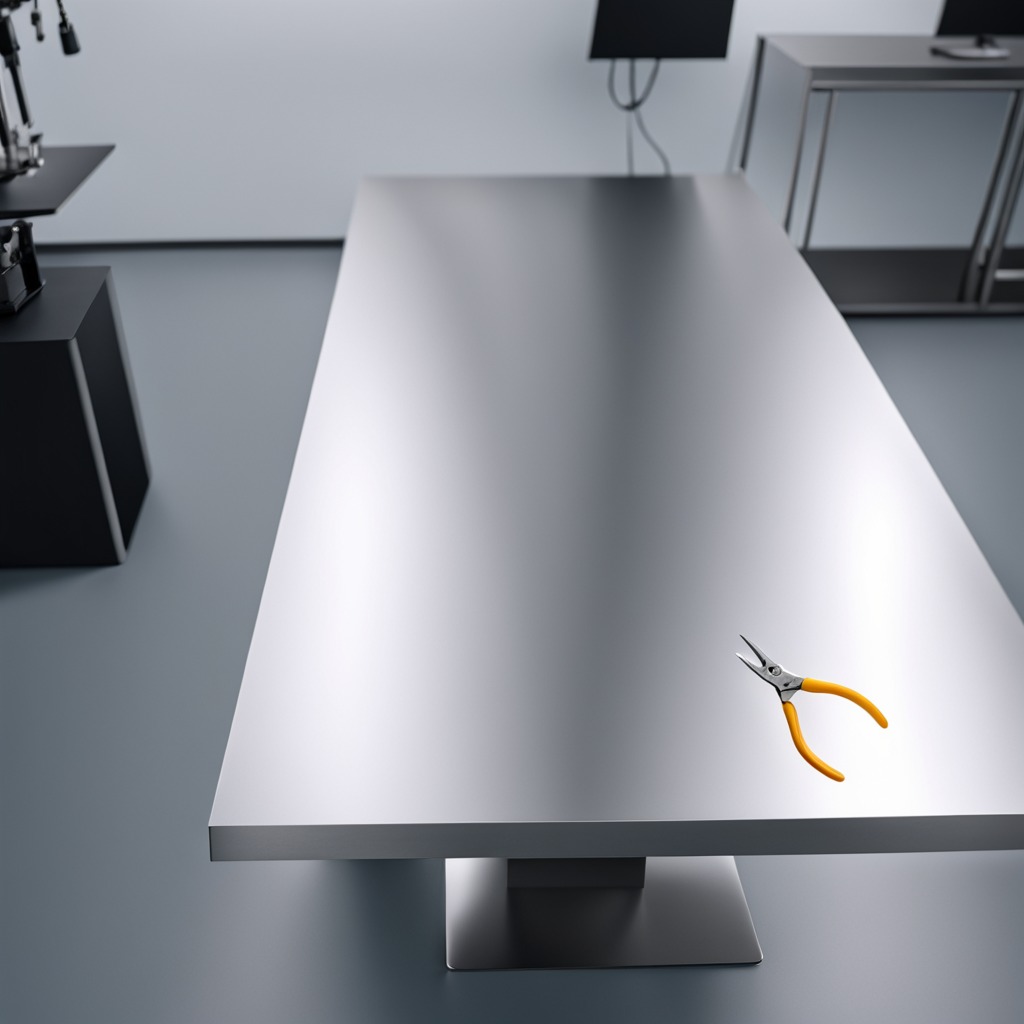
A plier is lying on the stainless steel table in a high-end prototyping lab.